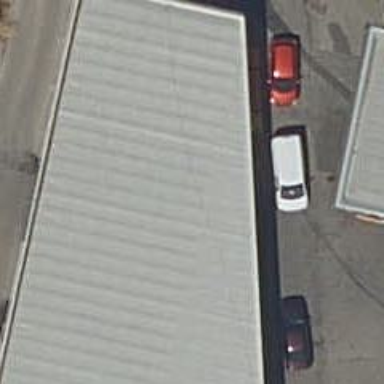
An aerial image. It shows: Car repair shop.